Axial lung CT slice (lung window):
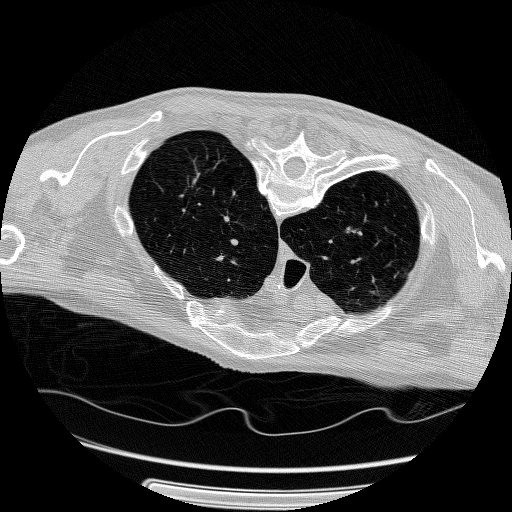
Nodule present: no